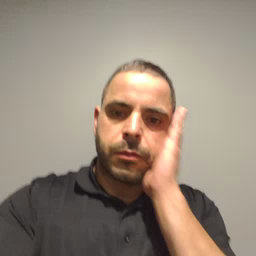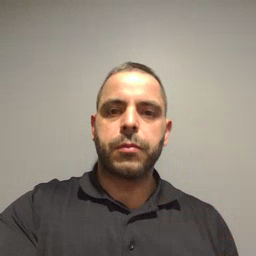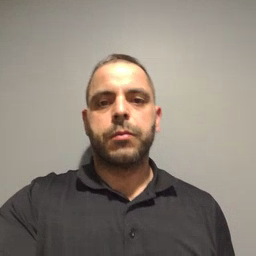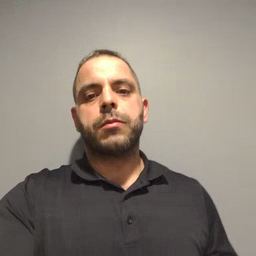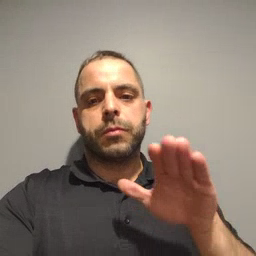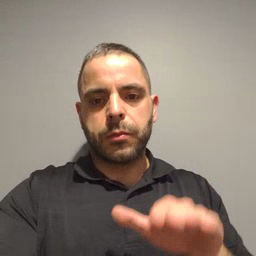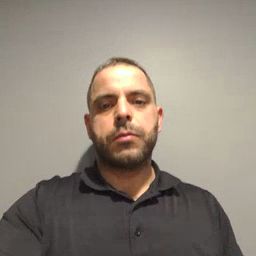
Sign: on